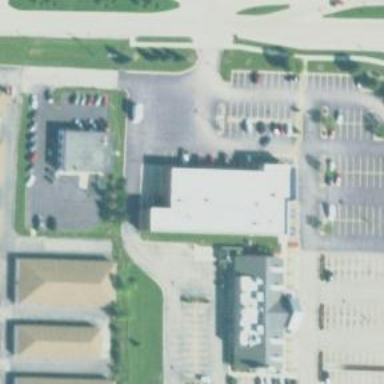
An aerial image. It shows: Supermarket.